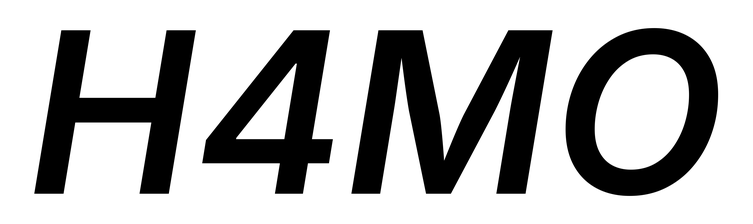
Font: Inter-Italic_SemiBold_Italic